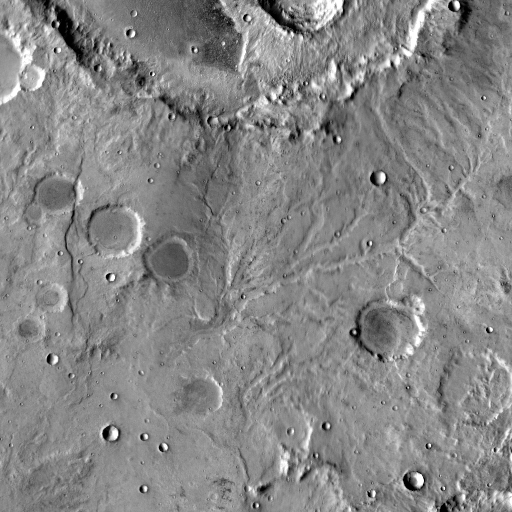
Crater classes present: Background, Other, Buried